Question: I have been asked to build an app for a firm that has an enterprise account with Apple. The app has to go to iTunes.
When creating a Distribution Provisioning Profile, I am given the option for "" or "" There is no "" option.
How can this company distribute to the App Store?
See screen shot here:

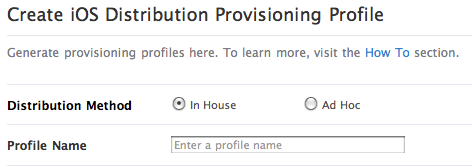
Answer: According to <URL>, you can't distribute on the App Store using an Enterprise account. The firm will have to also get a "regular" iOS Developer account:
> The ability to distribute applications
on the App Store is available to
developers who enroll in the iOS
Developer Program as an Individual or
a Company. The iOS Developer
Enterprise Program only allows you to
distribute your applications to
employees or members of your
organization through Ad Hoc
distribution. If your company is
enrolled in the Enterprise Program but
would also like to distribute your
application(s) to customers via the
App Store, you will need to enroll in
the iOS Developer Program as an
Individual or as a Company.